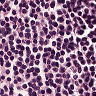
Metastatic tissue present: no